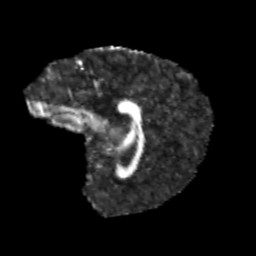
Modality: FA
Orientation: sagittal
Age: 11
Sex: male
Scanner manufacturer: siemens
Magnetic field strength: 3 T
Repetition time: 3.8 s
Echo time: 0.07 s